Question: Across the bottom of the histogram I have time (in excel's numeric format) but I need to display the time much more often than it is currently showing.
'''
hist(order$maxRequest.Date, main="Histogram", xlab="", breaks=3)
'''

So instead of showing the days as '42200, 42400, 42600,...' across the bottom I want something like '42200,42300,42400,42500,...'
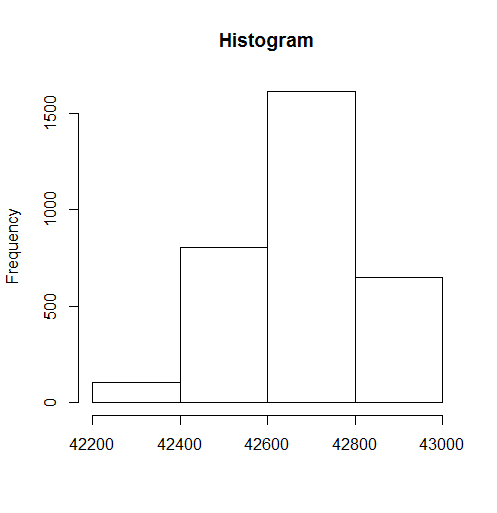
Answer: You can define your axis by adding a line after plotting the histogram;
'''
hist(order$maxRequest.Date, main="Histogram", xlab="", breaks=3, xaxt = "n")
axis(side=1, at=seq(42200,43000, 100),
labels=seq(as.Date(42200, origin = '1899-12-30'),
as.Date(43000, origin = '1899-12-30'),
by = "100 days"))
#*note: Origin has been set to the above to match excel date
'''
This also gives you labels in date format ( as you call them) labels.
You may also want to increase 'break = 6' if you want to make the bins smaller (and not just the labels more frequent).
If you also don't want the , you can use the same 'seq' for the 'labels' as well.